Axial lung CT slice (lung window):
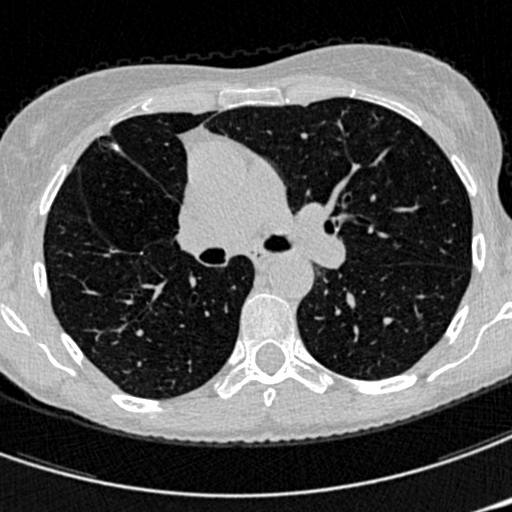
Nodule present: no